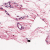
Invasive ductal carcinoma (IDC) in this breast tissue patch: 0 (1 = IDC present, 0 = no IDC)